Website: ulta-beauty
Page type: billing-address
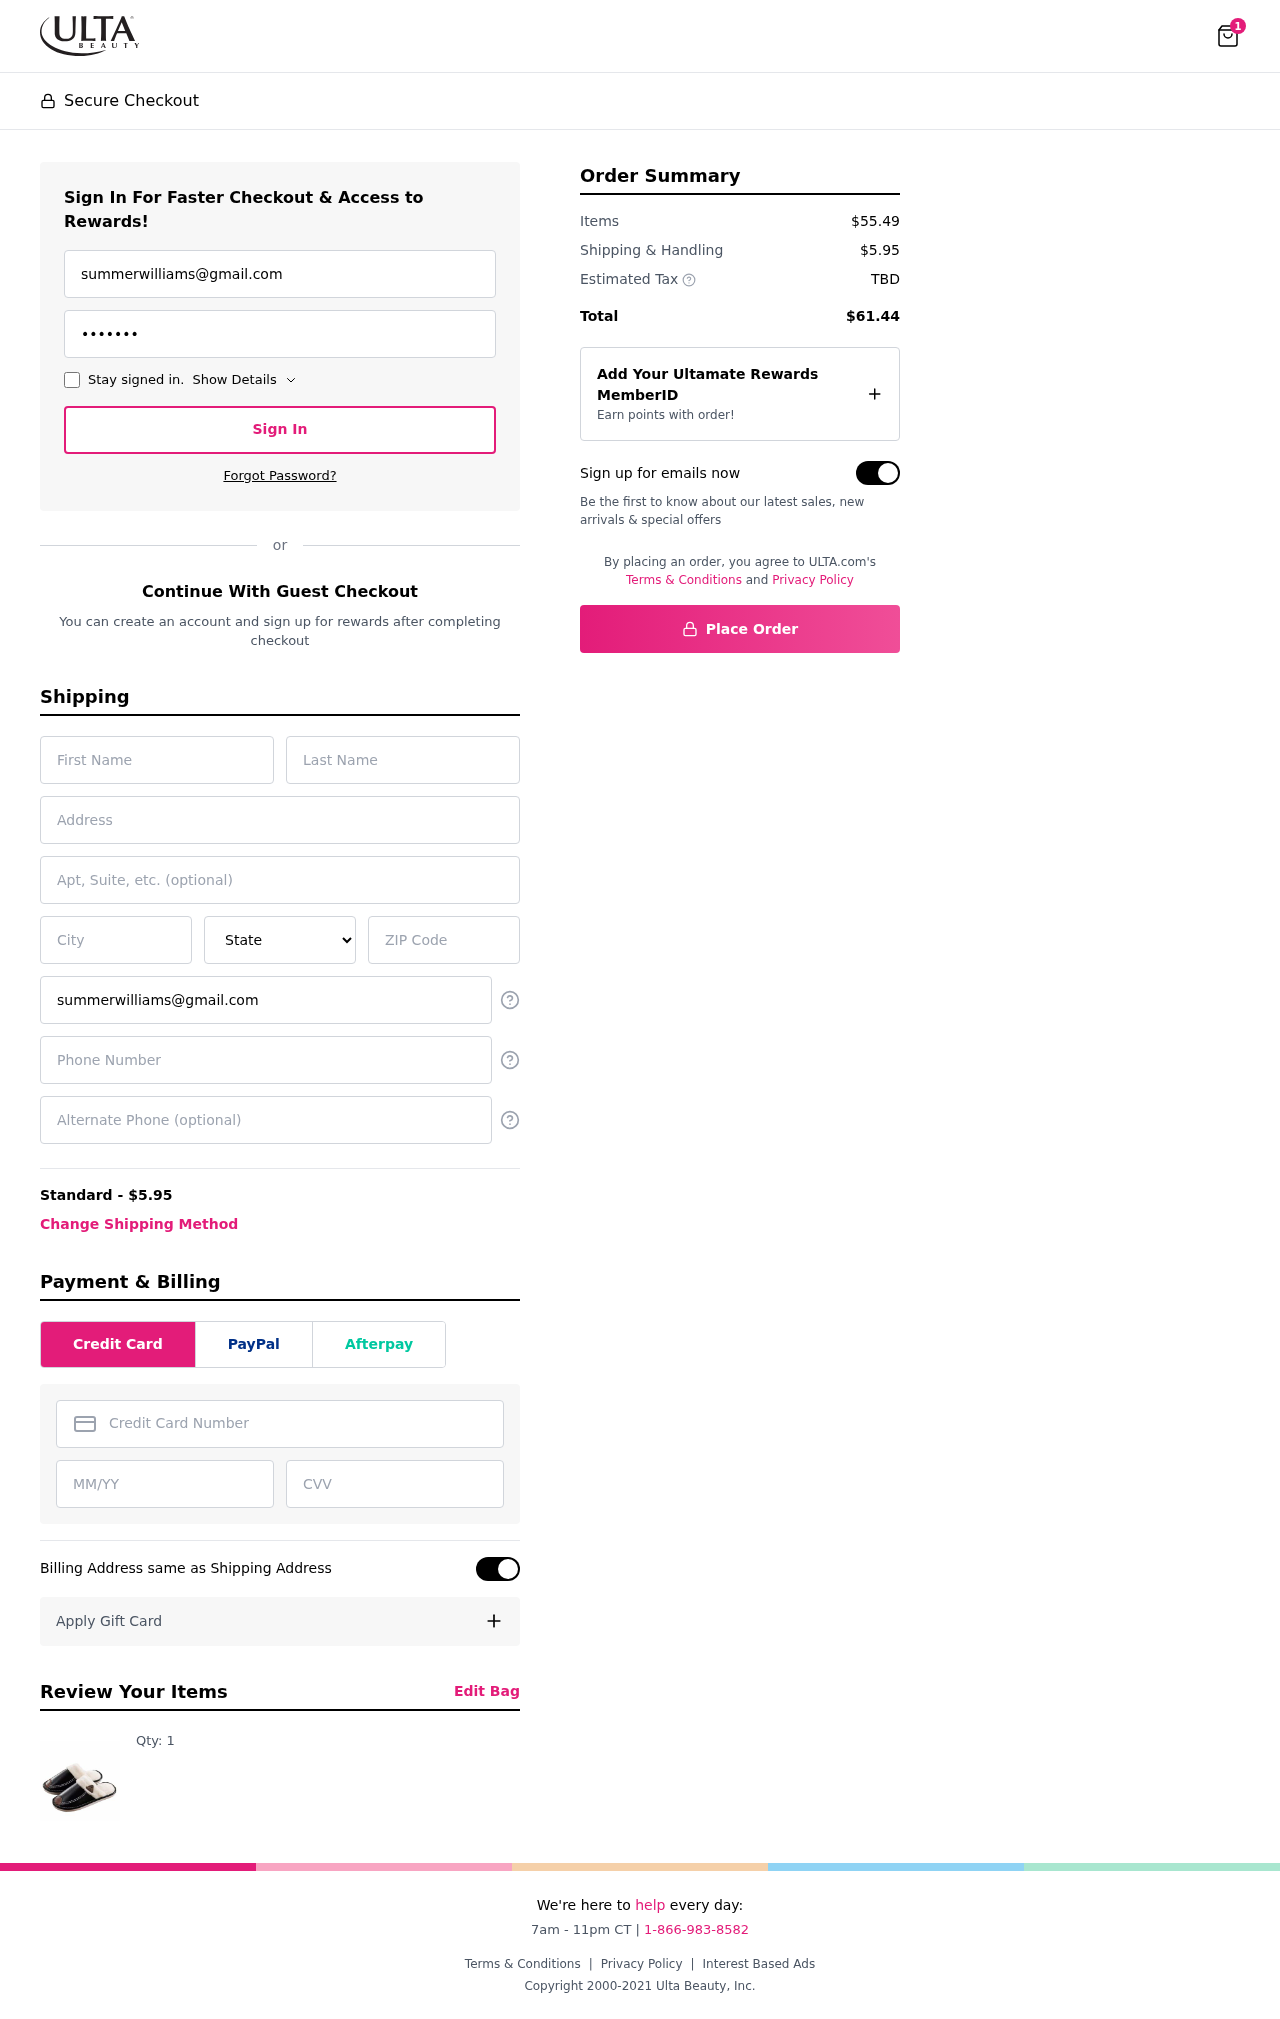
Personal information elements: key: PII_STATE
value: GU
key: PII_EMAIL
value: summerwilliams@gmail.com
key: PII_FIRSTNAME
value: Summer
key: PII_LASTNAME
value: Williams
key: PII_STREET
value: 13245 Kevin Square Suite 288
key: PII_CITY
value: Madisonburgh
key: PII_POSTCODE
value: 83511
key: PII_PHONE
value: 3884745877
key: PII_CARD_NUMBER
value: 4133 2963 3152 6414
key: PII_CARD_EXPIRY
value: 12/30
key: PII_CARD_CVV
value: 421
Product elements: key: PRODUCT1_QUANTITY
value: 1
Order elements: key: ORDER_NUM_ITEMS
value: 1
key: ORDER_SHIPPING_COST
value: $5.95
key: ORDER_SUBTOTAL
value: $55.49
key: ORDER_TOTAL
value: $61.44